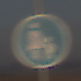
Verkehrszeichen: Gehweg
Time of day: SunriseSunset
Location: Outdoor (Nature)
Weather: PartlyCloudy
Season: NotSpecified
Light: Natural